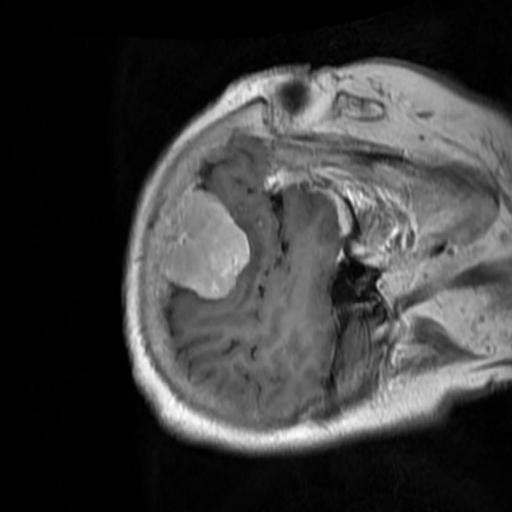
Label: brain_menin